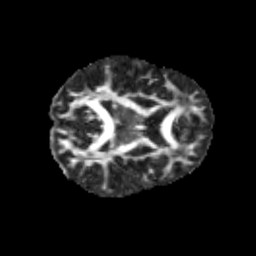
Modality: FA
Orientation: axial
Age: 12
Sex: female
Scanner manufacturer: siemens
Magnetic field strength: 3 T
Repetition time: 3.8 s
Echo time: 0.07 s